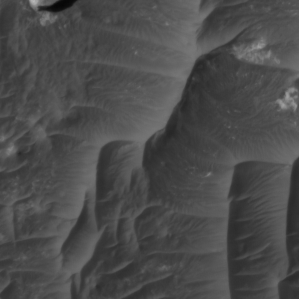
Label: non_frost